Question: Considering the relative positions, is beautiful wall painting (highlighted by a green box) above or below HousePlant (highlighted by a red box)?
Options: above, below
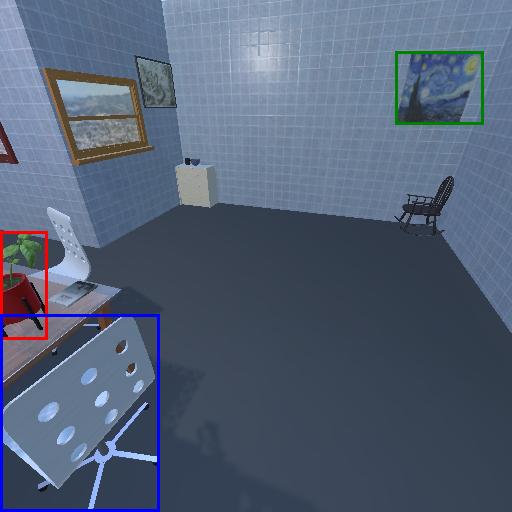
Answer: above